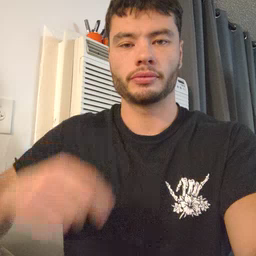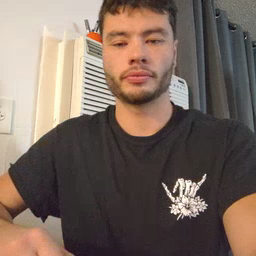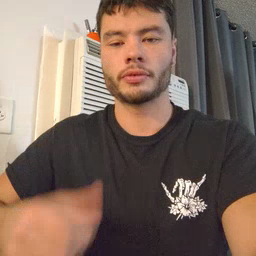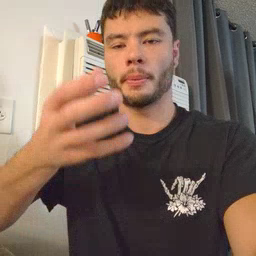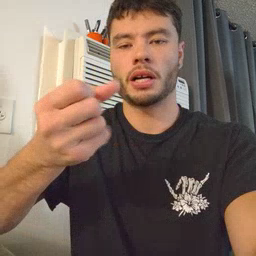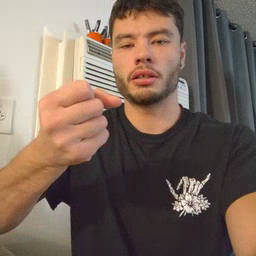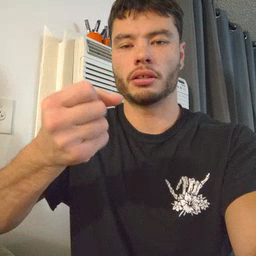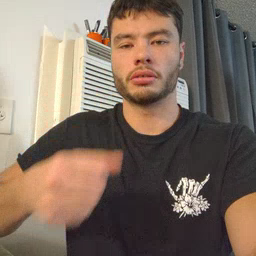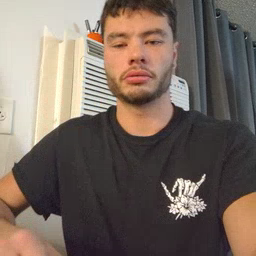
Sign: milk